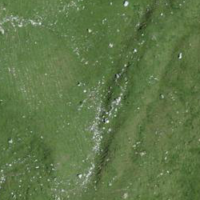
EUNIS habitat code: 26
Species observed at this site:
Marmota marmota